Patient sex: M
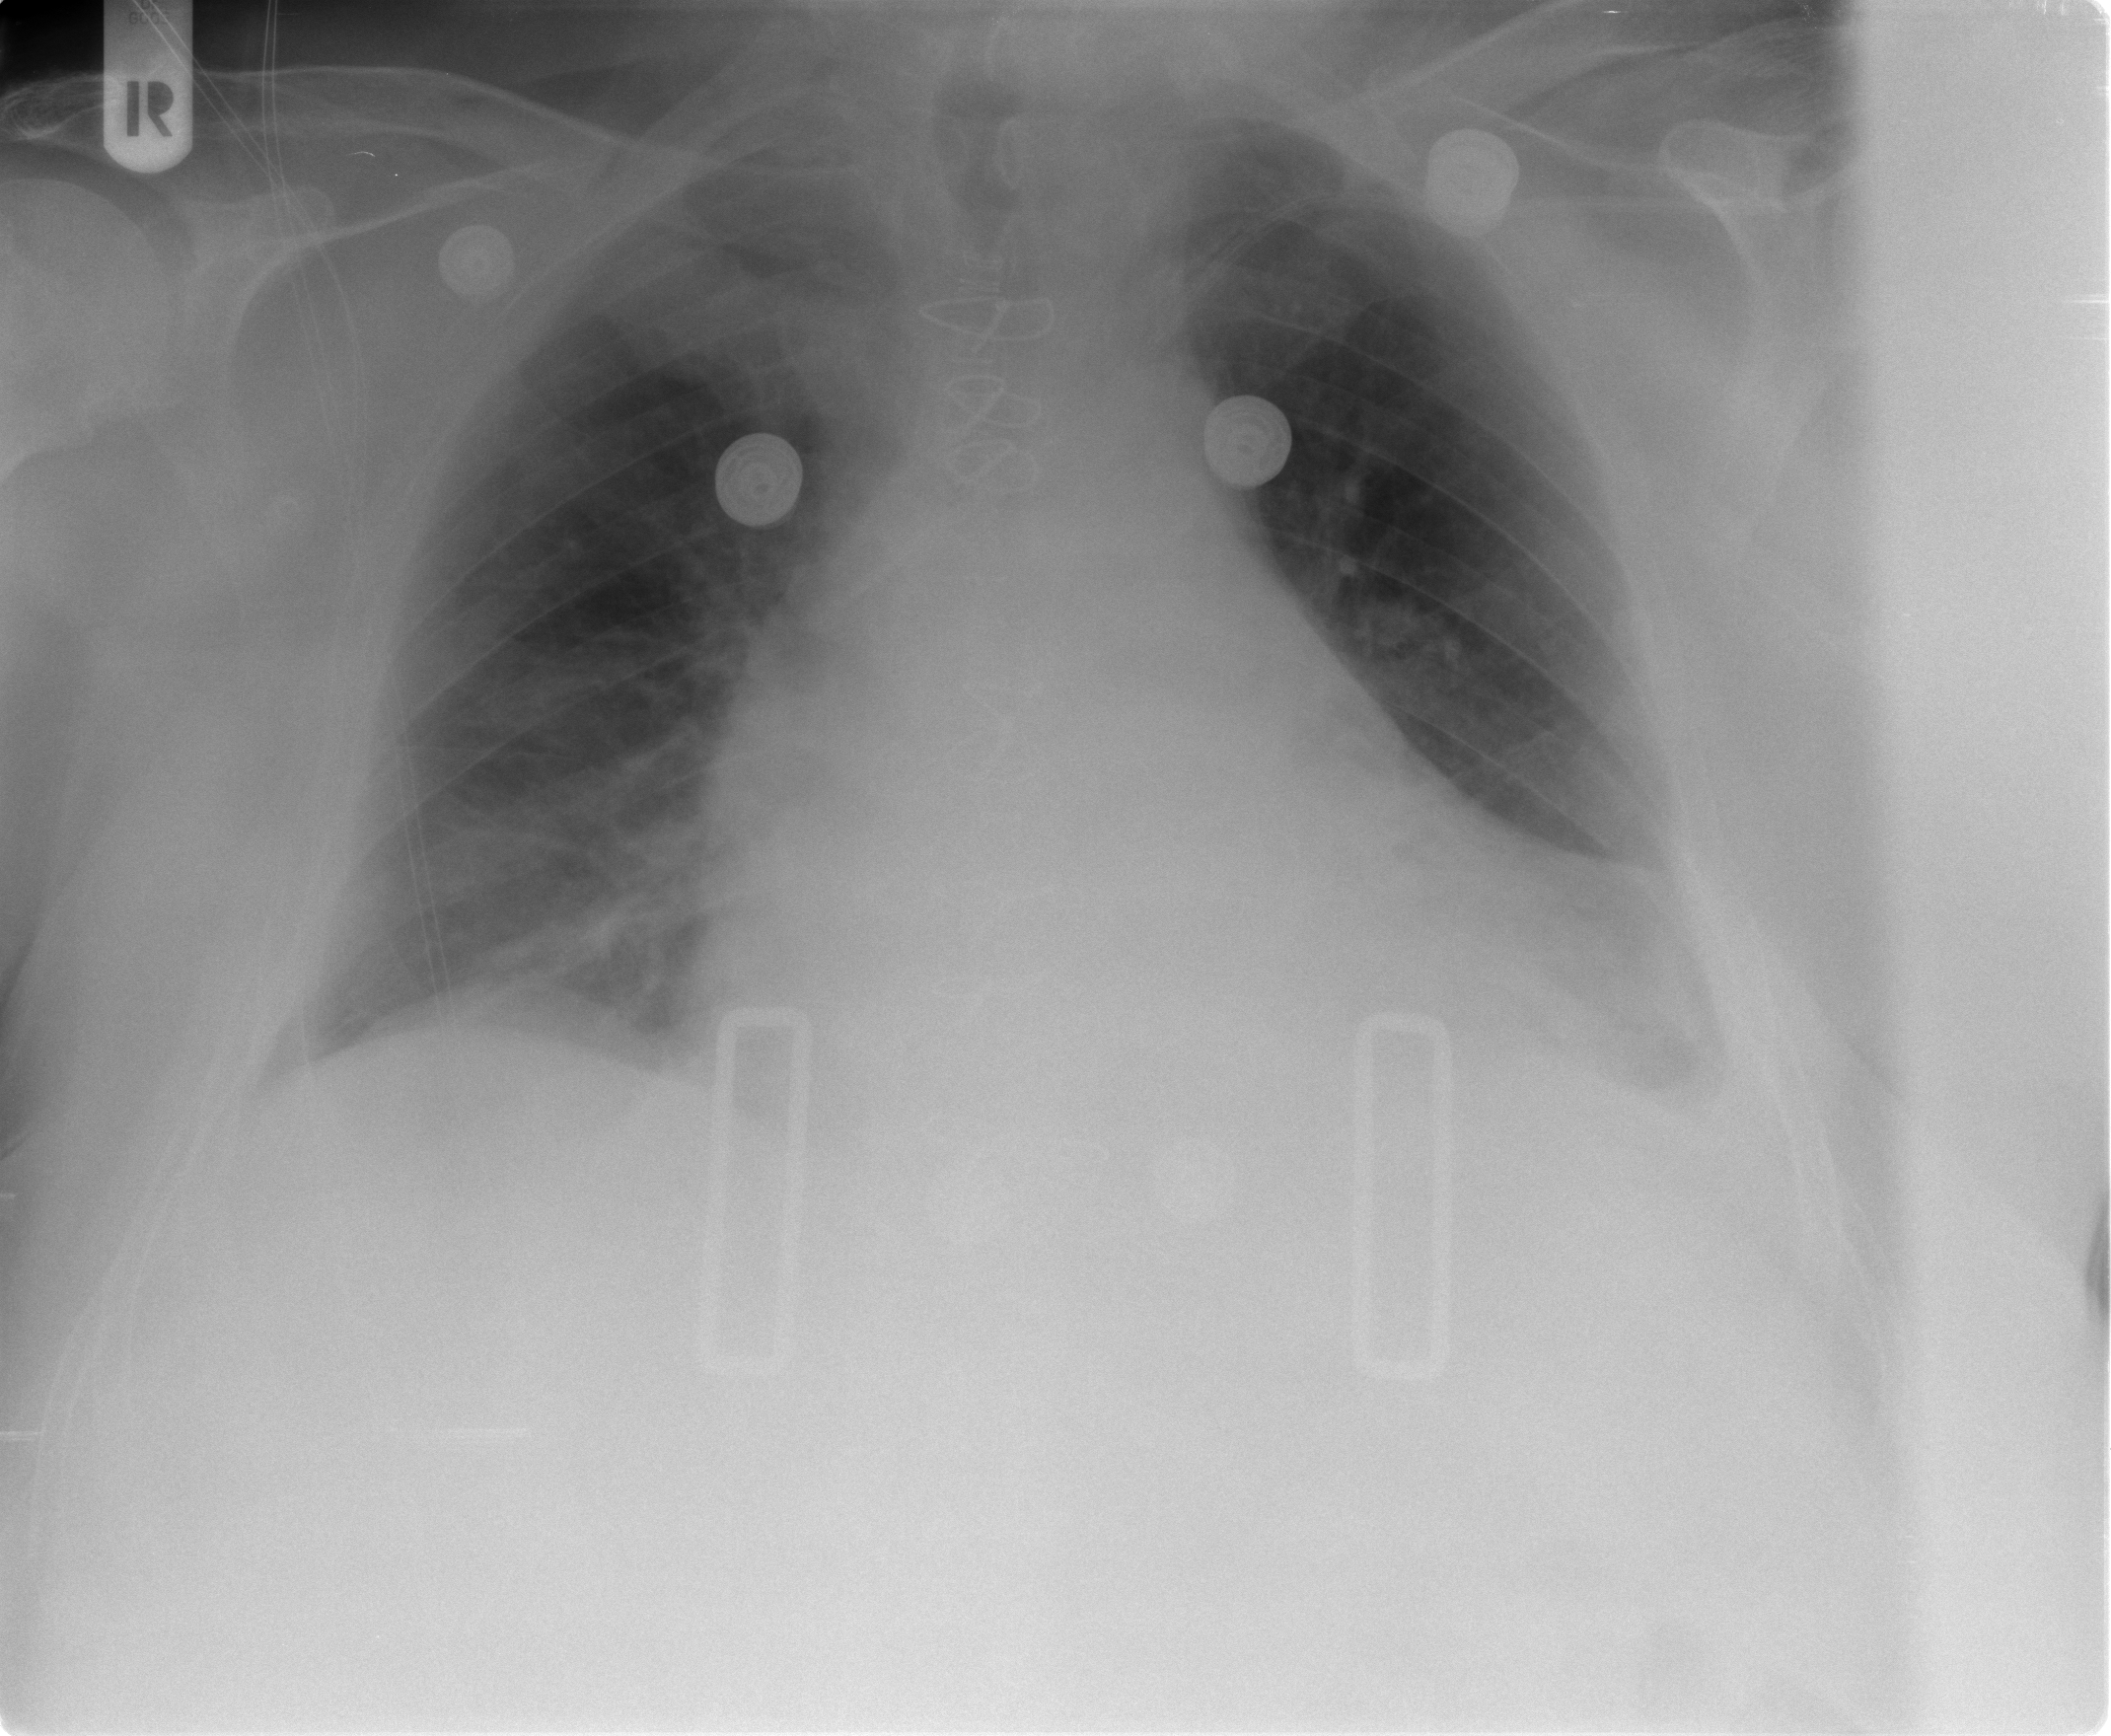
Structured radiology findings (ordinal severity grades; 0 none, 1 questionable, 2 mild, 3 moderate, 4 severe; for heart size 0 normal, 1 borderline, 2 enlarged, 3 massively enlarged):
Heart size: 2
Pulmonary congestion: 1
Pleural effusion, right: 0
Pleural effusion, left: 0
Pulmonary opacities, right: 0
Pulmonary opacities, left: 0
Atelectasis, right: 0
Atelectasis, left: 0